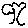
Label: tree